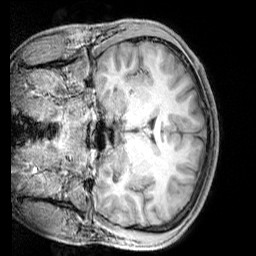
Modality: T1w
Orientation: coronal
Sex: male
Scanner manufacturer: siemens
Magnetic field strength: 3 T
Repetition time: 2.3 s
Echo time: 0.00226 s